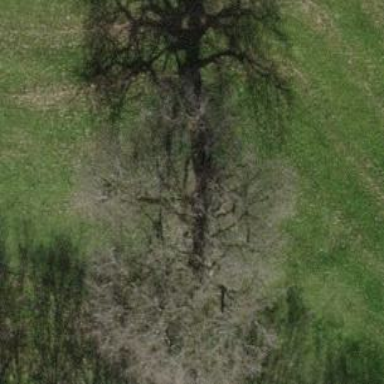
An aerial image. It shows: Beautiful tree in nature.